Field crop: maize
Growth stage: 2
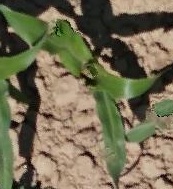
Species: maize